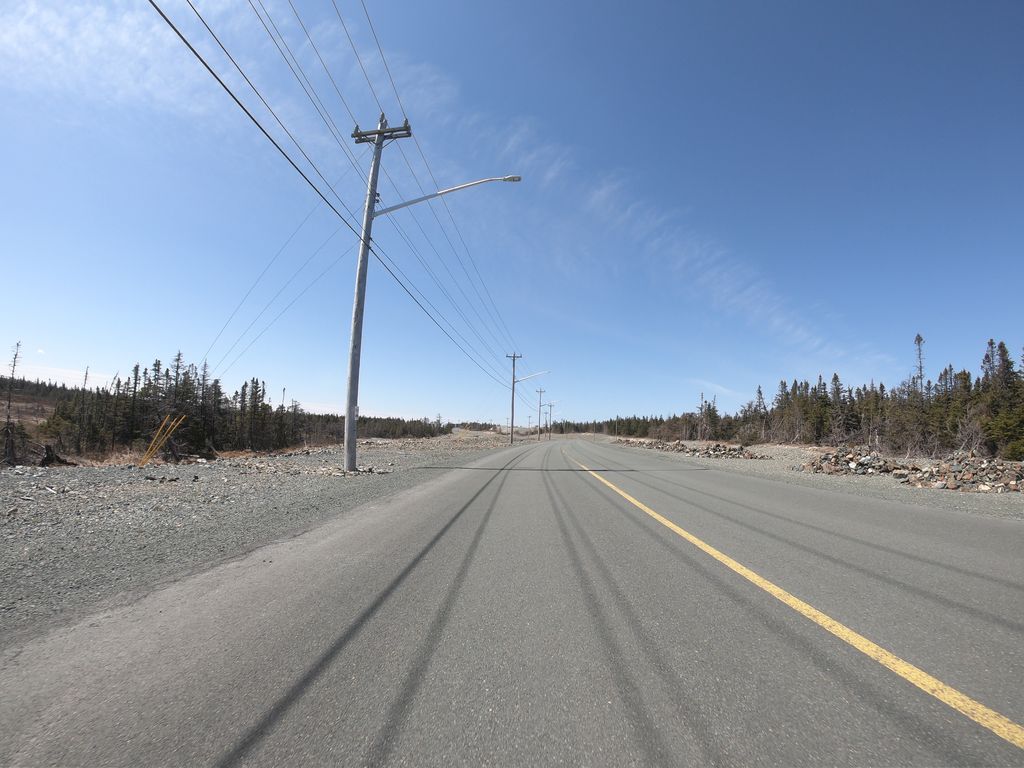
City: st_johns